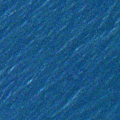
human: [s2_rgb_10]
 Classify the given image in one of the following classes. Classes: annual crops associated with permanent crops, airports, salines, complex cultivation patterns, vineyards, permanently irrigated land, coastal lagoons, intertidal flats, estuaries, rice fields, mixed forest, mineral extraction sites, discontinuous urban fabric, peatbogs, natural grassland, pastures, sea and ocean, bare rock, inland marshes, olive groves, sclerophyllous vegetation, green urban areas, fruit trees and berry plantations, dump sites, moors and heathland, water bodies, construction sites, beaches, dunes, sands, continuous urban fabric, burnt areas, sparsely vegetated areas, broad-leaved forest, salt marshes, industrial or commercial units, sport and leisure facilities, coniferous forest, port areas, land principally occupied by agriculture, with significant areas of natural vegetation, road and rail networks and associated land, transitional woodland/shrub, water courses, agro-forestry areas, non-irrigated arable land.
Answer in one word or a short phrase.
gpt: sea and ocean